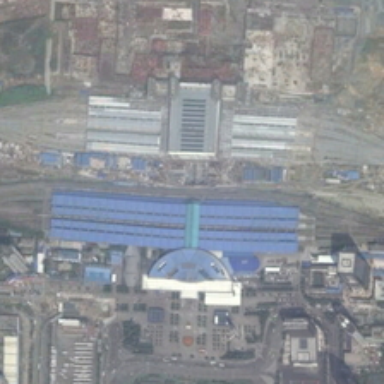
In front of the train station tracks pass through the residential area .